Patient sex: M
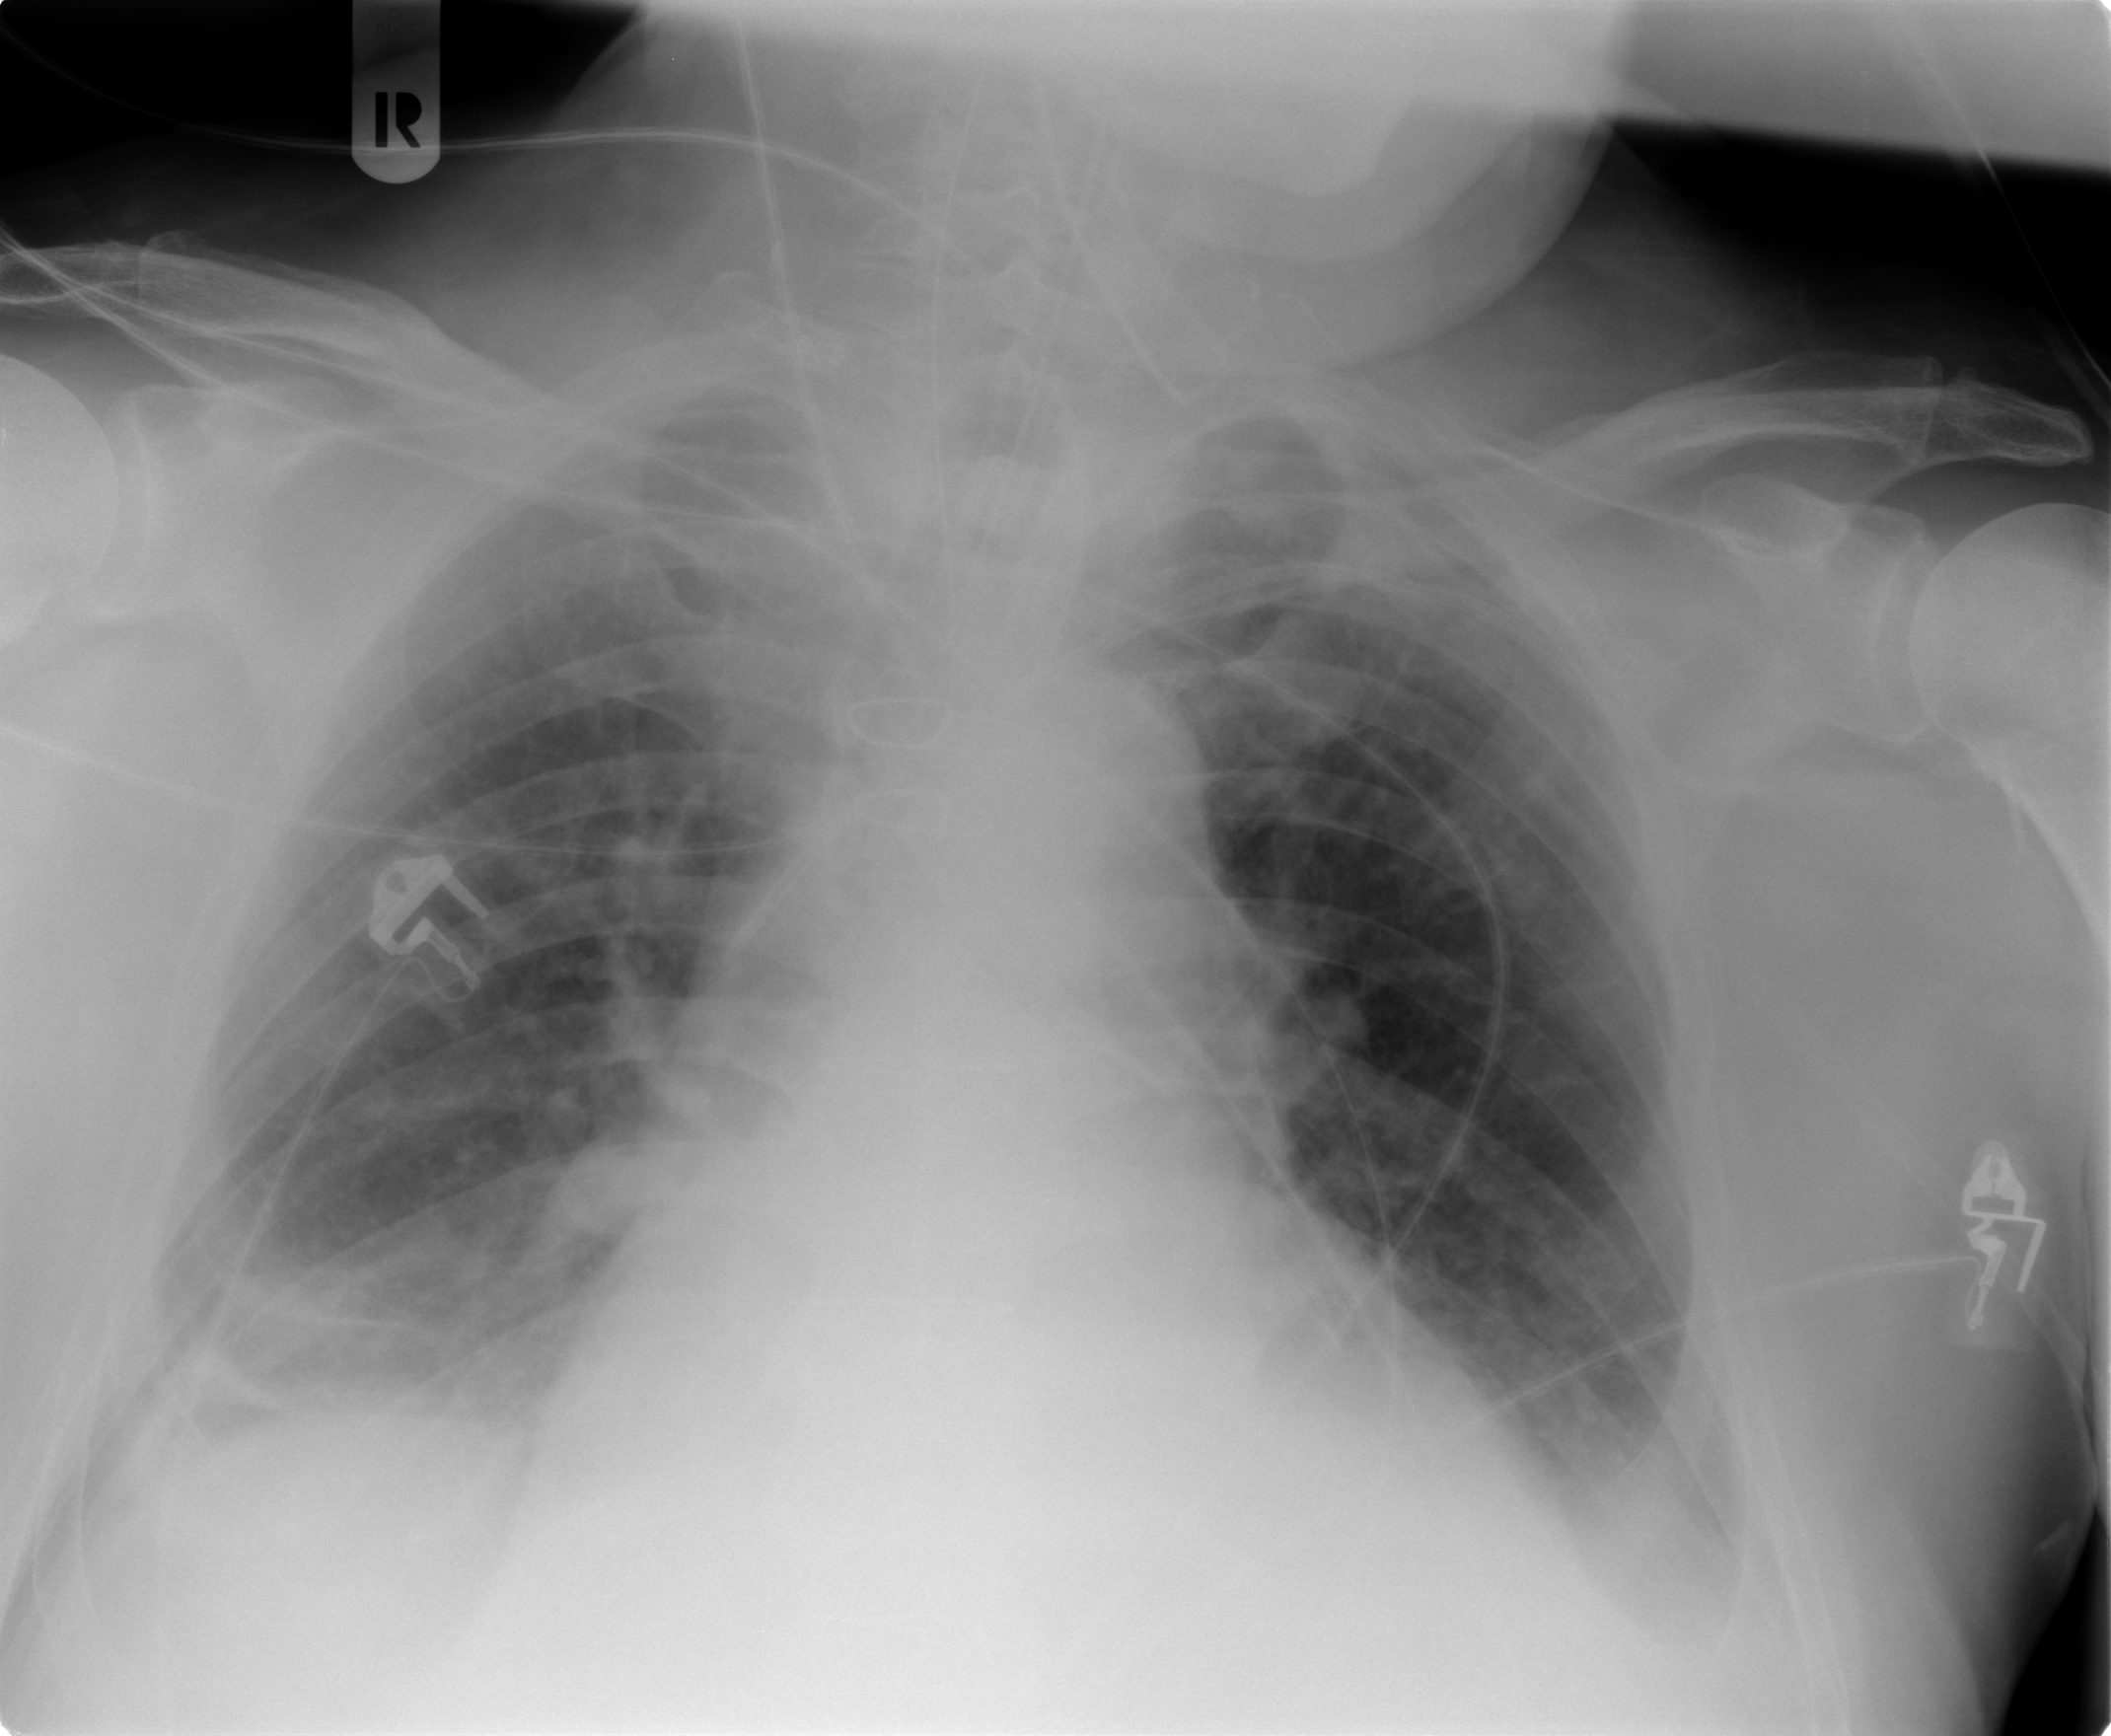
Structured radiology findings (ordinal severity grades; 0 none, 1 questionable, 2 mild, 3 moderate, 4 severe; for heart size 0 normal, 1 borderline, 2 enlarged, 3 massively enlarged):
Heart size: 2
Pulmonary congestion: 2
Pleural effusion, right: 2
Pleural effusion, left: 2
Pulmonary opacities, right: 2
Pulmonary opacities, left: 0
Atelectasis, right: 2
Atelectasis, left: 2